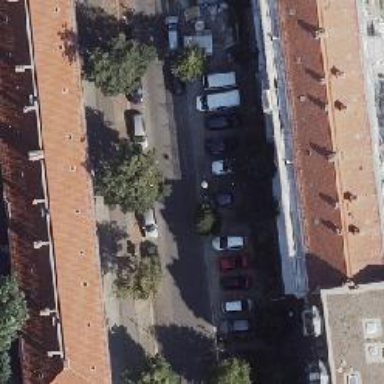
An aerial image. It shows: There is collision protection in place for parking obstacles.